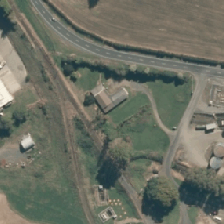
Land cover: urban_build_up